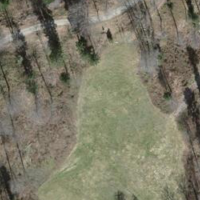
EUNIS habitat code: 41
Species observed at this site:
Cephalanthera rubra